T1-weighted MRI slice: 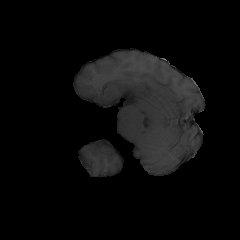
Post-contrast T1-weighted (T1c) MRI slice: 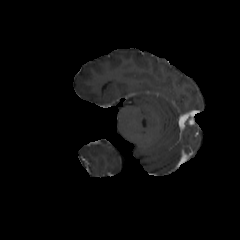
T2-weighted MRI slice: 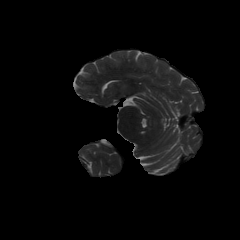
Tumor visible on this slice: no